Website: ulta-beauty
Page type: customer-info-address
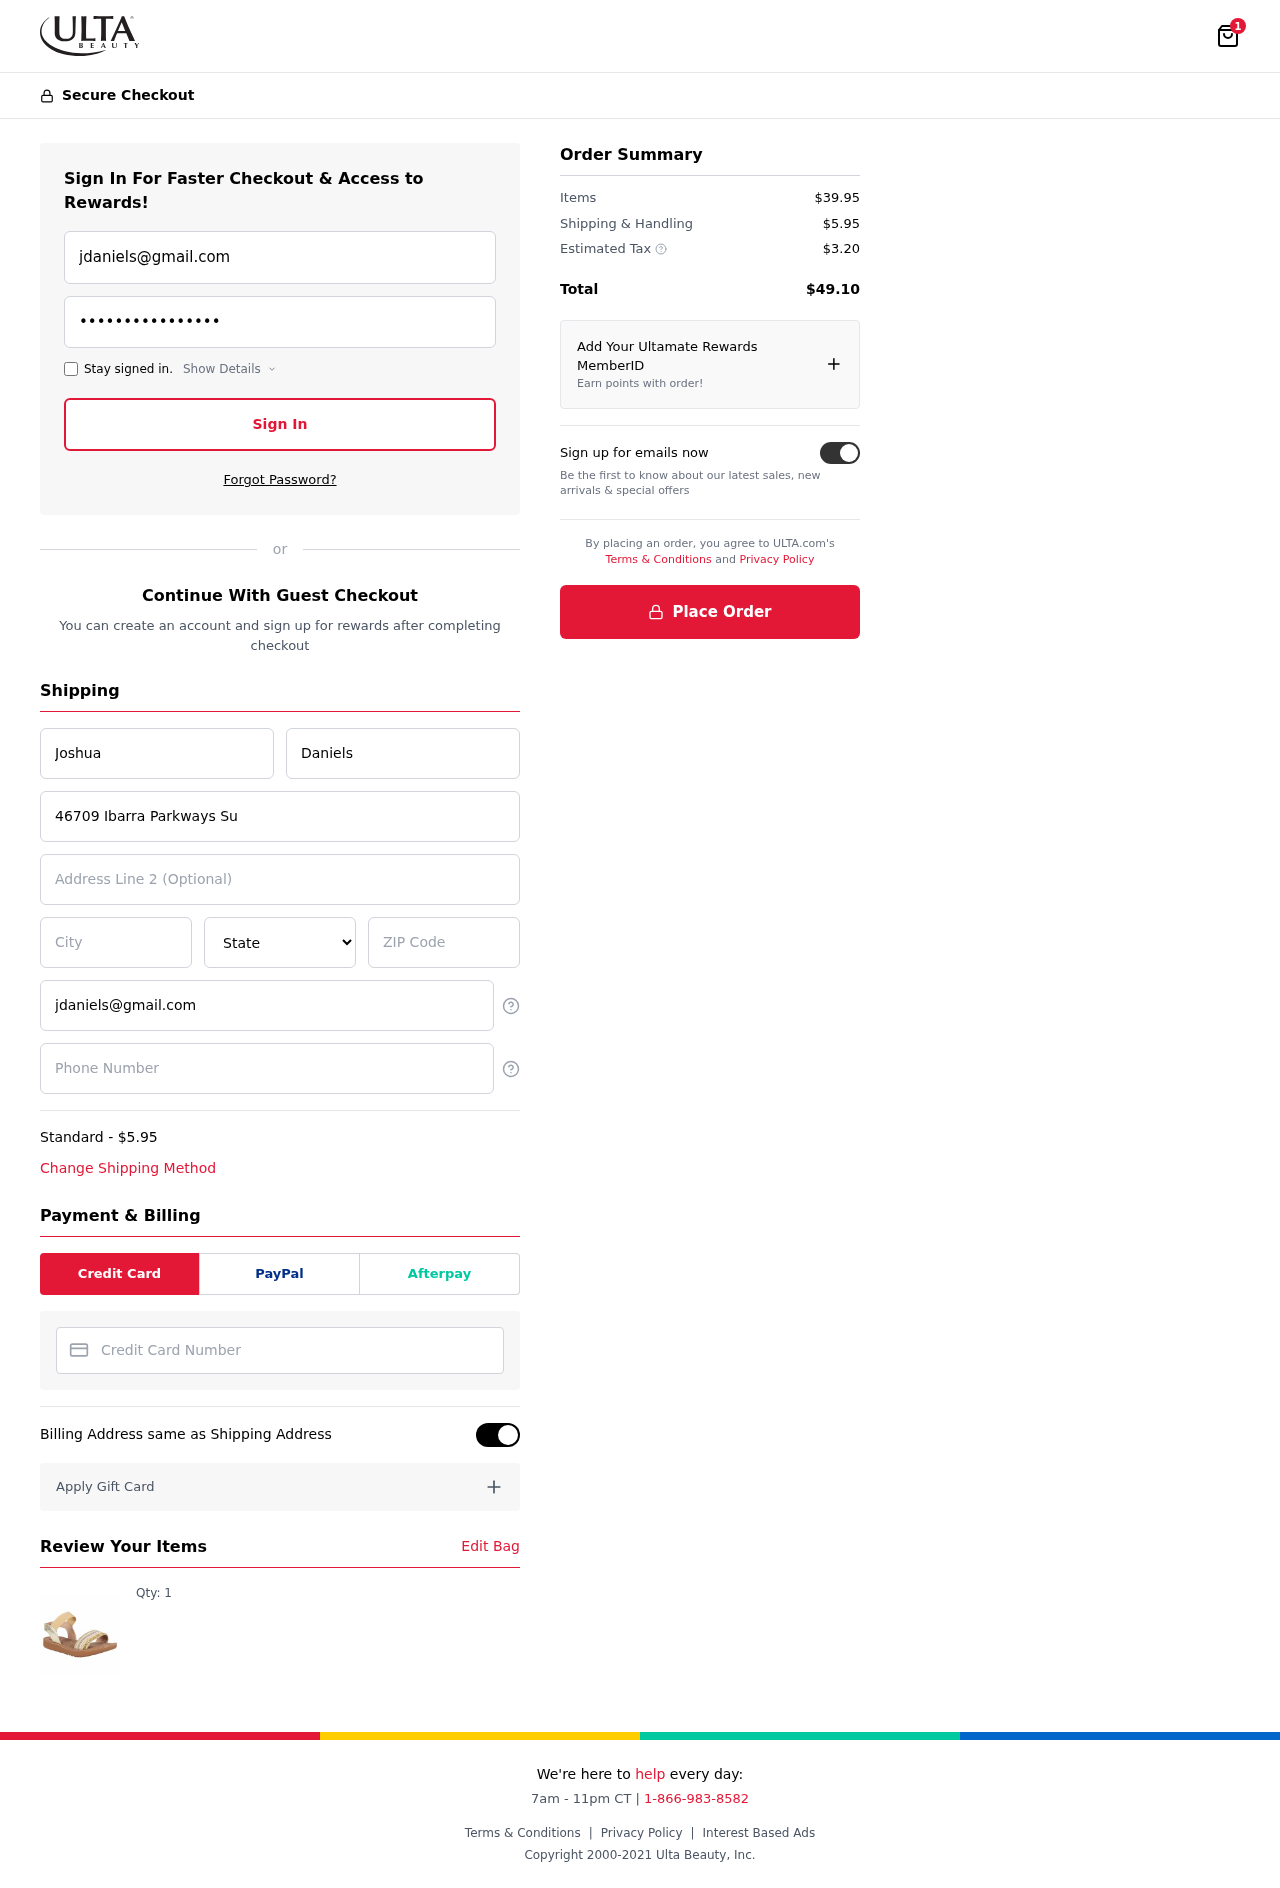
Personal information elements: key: PII_CARD_NUMBER
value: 4657 2738 0165 8452
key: PII_CITY
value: Jonesville
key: PII_EMAIL
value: jdaniels@gmail.com
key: PII_FIRSTNAME
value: Joshua
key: PII_LASTNAME
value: Daniels
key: PII_PHONE
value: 8219491228
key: PII_POSTCODE
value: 20340
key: PII_STATE
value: South Dakota
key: PII_STREET
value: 46709 Ibarra Parkways Suite 061
Product elements: key: PRODUCT1_QUANTITY
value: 1
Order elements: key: ORDER_NUM_ITEMS
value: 1
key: ORDER_SHIPPING_COST
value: $5.95
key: ORDER_ITEMS_TOTAL
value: $39.95
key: ORDER_SHIPPING_COST2
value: $5.95
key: ORDER_TAX
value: $3.20
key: ORDER_TOTAL
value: $49.10